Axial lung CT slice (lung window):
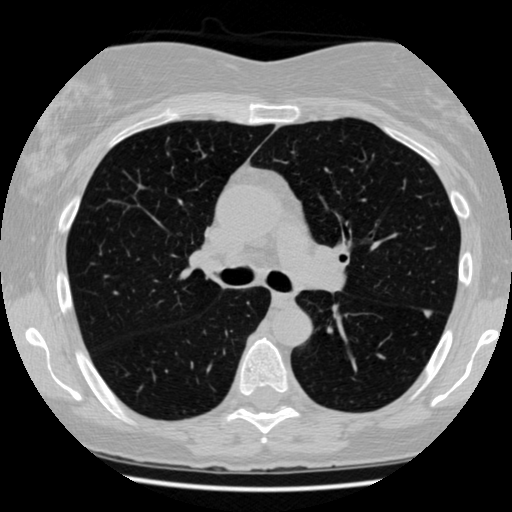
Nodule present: yes
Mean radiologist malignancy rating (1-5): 2